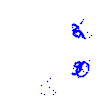
Particle: kaon